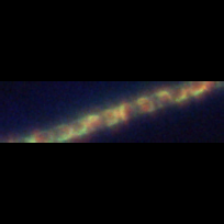
Taxon: Chaetoceros
Group: Diatoms